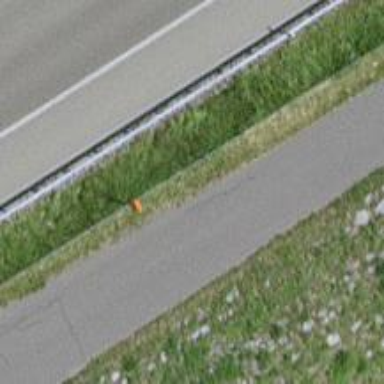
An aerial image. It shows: Aerial marker.